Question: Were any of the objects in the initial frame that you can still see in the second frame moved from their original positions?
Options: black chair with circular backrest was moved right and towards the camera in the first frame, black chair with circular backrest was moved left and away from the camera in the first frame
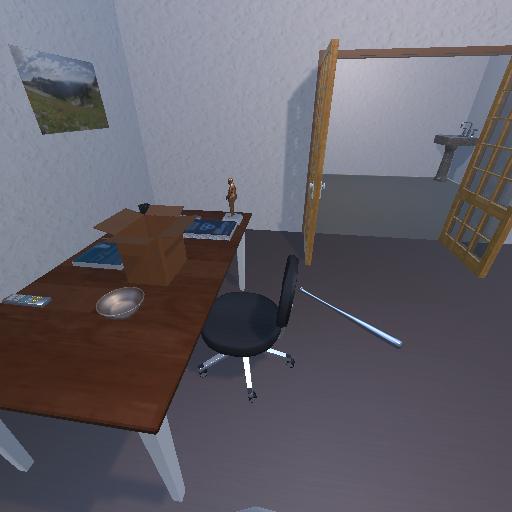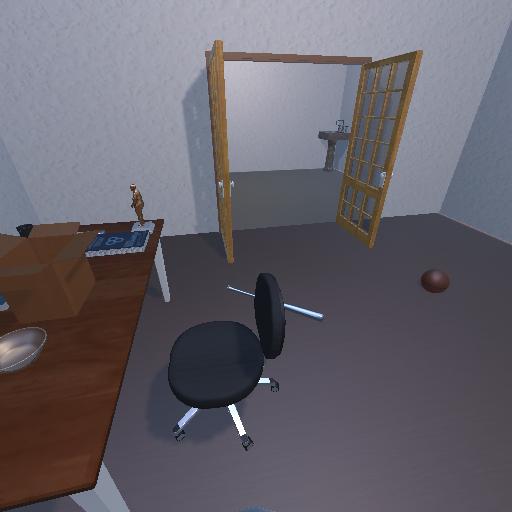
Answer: black chair with circular backrest was moved right and towards the camera in the first frame